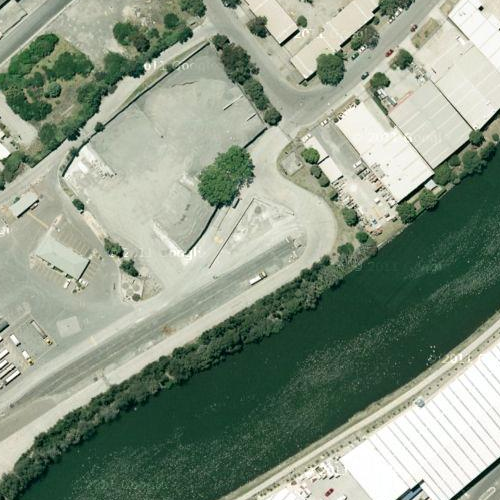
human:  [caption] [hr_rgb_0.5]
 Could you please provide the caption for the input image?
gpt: A river with dark green waters has many green plantson both sides while a bridge across it .

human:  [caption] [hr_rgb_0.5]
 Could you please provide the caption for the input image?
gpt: There is a curved river with many plants on both sides of the river .

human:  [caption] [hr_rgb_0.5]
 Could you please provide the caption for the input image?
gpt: A curved river with dark green waters go through a meadow while a bridge across it .

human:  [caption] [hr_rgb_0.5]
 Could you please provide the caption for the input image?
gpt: A curved river with many plants on both sides while a bridge across it .

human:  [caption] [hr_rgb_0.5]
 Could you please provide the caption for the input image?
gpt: This is a curved river with dark green waters while a bridge across it .